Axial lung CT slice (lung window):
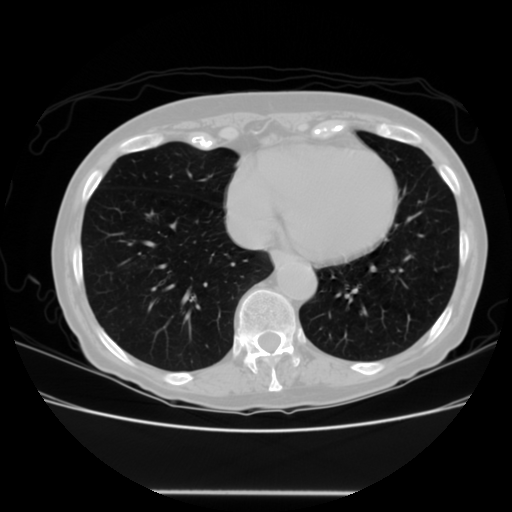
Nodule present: no